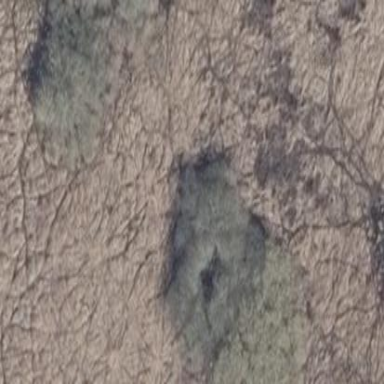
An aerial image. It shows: Patch of scrub vegetation.